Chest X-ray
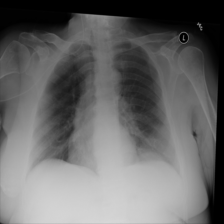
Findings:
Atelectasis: negative
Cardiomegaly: negative
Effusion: negative
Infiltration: negative
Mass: negative
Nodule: negative
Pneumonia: negative
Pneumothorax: negative
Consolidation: negative
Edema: negative
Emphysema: negative
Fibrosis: negative
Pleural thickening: negative
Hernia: negative